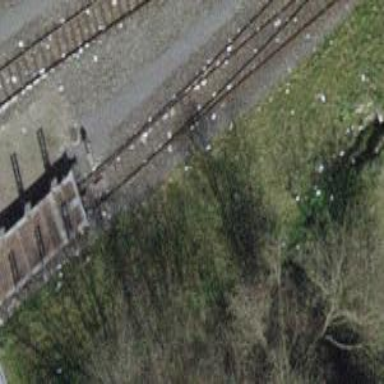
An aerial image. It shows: Railway switch.